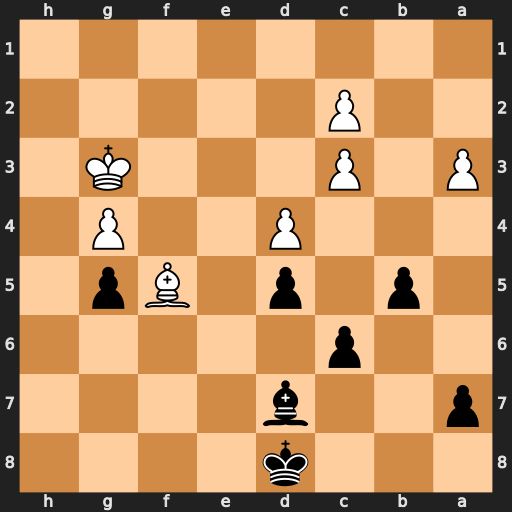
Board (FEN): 3k4/p2b4/2p5/1p1p1Bp1/3P2P1/P1P3K1/2P5/8
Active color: b
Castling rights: -
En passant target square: -
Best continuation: Bxf5 gxf5 Ke7